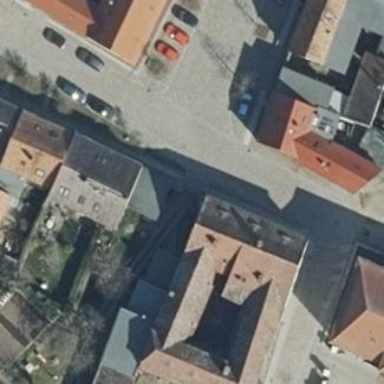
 oriented along the red roof. The building consists of apartments."